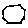
Label: hexagon